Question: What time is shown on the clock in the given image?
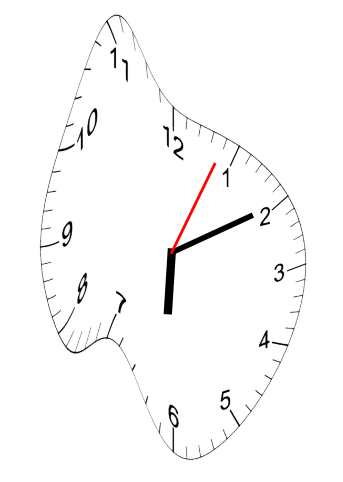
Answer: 06:10:04